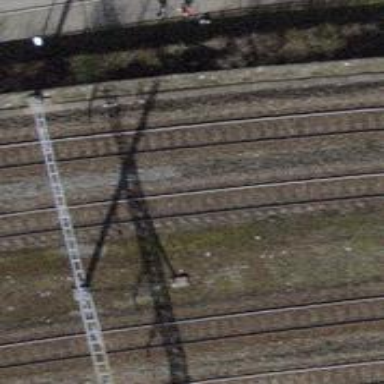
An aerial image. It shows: Railway track with contact line for electrification.